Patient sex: M
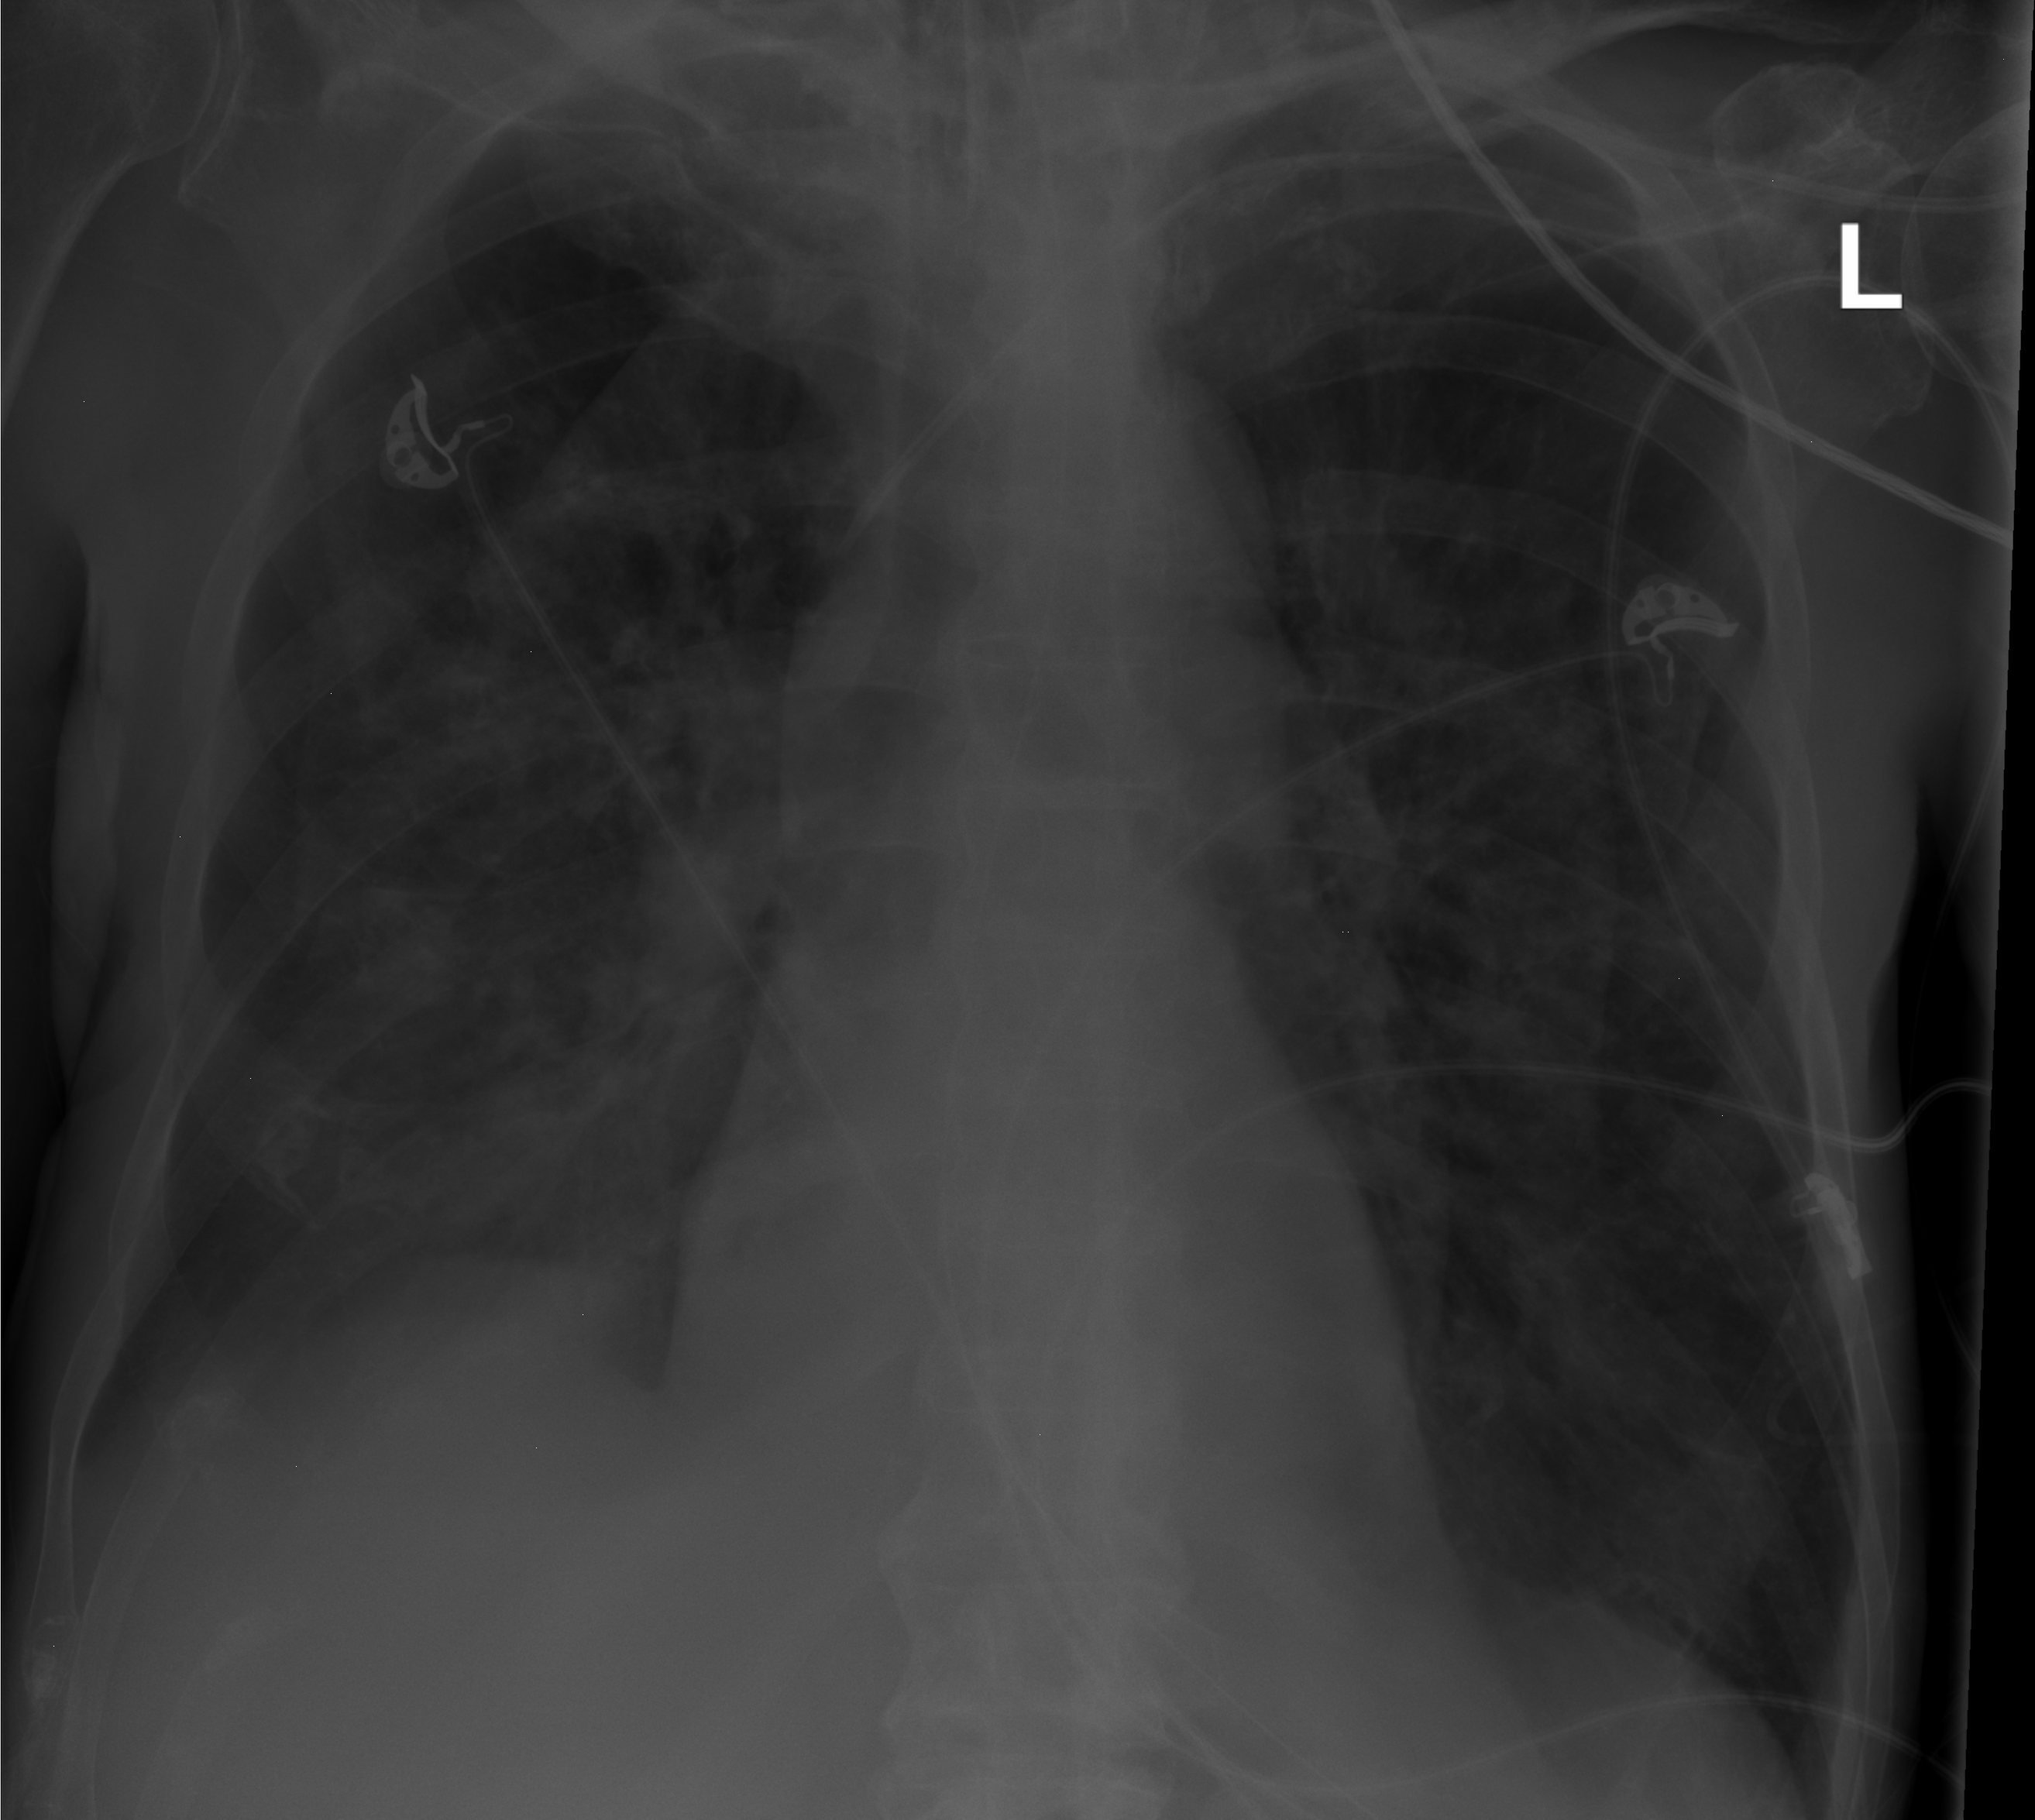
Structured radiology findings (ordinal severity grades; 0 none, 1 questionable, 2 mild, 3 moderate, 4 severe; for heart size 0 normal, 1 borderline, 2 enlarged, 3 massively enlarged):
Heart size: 0
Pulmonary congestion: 2
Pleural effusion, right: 1
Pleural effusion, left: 0
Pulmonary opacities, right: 2
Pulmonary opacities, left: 1
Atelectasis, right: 2
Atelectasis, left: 0